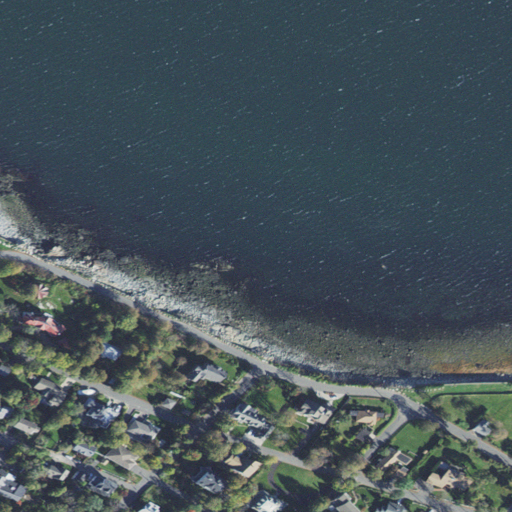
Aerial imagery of beach in Massachusetts named Stony Beach containing open water, medium intensity development, low intensity development, high intensity development, open development, and herbaceous wetlands